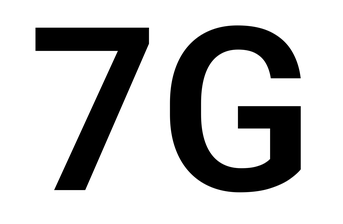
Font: Roboto_SemiBold